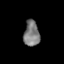
Tissue: skin
Cell type: Epithelial cells
Senescence score: 0.2727
Nuclear area (px): 392
Mean DAPI intensity: 123.696